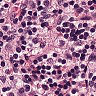
Metastatic tissue present: no